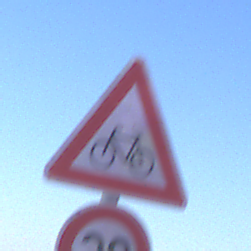
Verkehrszeichen: RadverkehrRechts
Zusatzzeichen unten: Geschwindigkeit30
Umgebung: Outdoor, Nature
Tageszeit: MorningAfternoon
Wetter: PartlyCloudy
Licht: Natural
Jahreszeit: NotSpecified
Kontrast: HighContrast